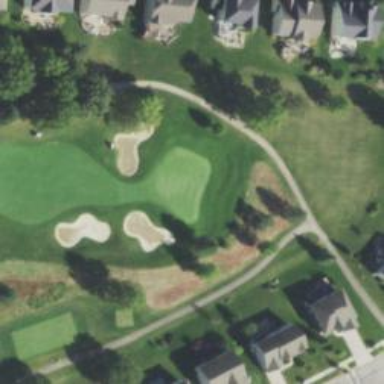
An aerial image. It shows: View of golf hole.